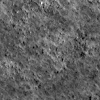
Atmospheric dust classification: not_dusty